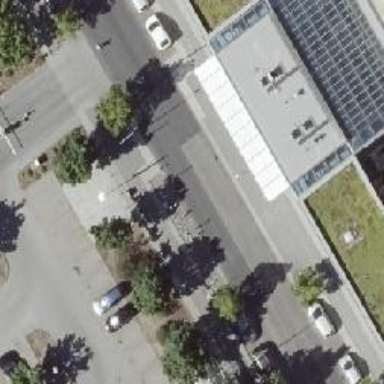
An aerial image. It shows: Bicycle rental service.